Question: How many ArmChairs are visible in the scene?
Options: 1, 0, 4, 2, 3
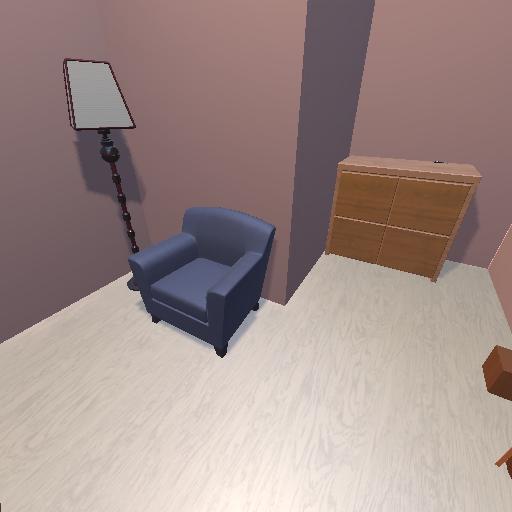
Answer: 1